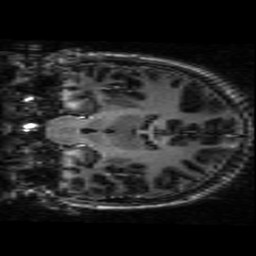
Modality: T1w
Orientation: coronal
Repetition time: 0.008948 s
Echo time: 0.001784 s